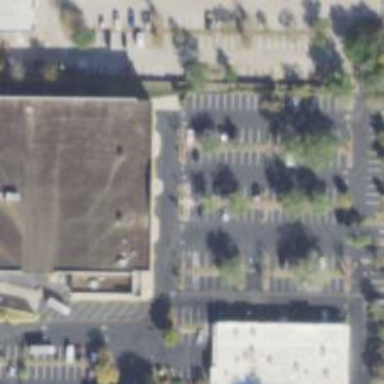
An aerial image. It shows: Parking space is available.